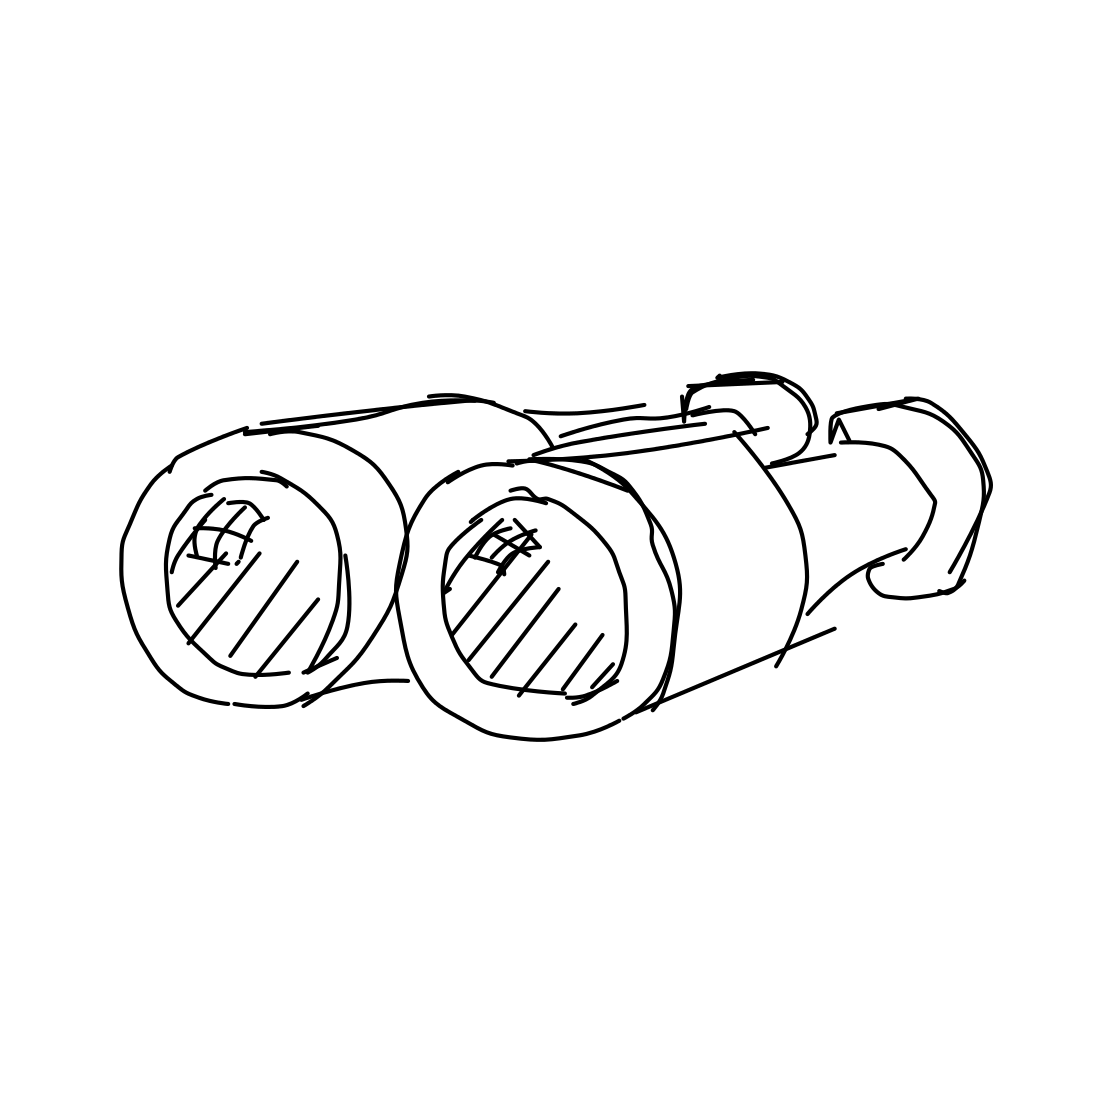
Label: binoculars